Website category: movie
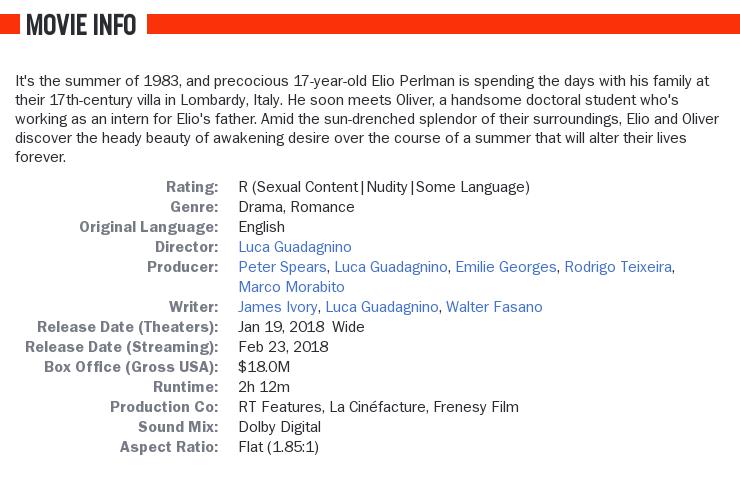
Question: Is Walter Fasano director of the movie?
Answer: no

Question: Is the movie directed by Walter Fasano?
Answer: no

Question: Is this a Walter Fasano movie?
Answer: no

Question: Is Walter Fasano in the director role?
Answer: no

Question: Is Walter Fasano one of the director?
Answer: no

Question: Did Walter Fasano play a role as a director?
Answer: no